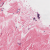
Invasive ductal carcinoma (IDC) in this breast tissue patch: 0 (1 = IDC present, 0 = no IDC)